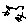
Label: cat